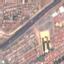
Label: Highway